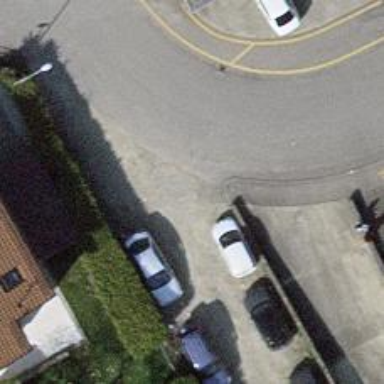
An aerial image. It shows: Footway with gravel surface.